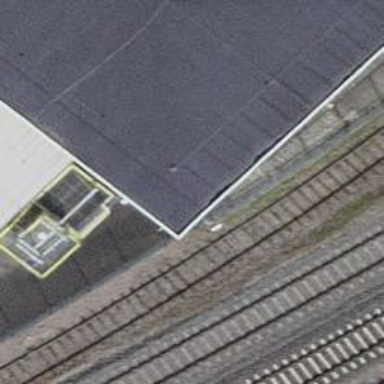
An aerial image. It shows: Single railway spur track.